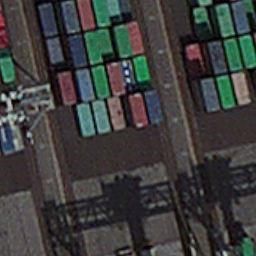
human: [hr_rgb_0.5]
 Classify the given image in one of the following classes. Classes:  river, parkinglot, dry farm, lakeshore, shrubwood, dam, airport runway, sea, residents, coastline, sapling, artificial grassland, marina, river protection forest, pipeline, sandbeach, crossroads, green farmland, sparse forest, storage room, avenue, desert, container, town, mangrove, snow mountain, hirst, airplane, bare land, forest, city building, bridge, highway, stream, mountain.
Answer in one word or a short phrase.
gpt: container